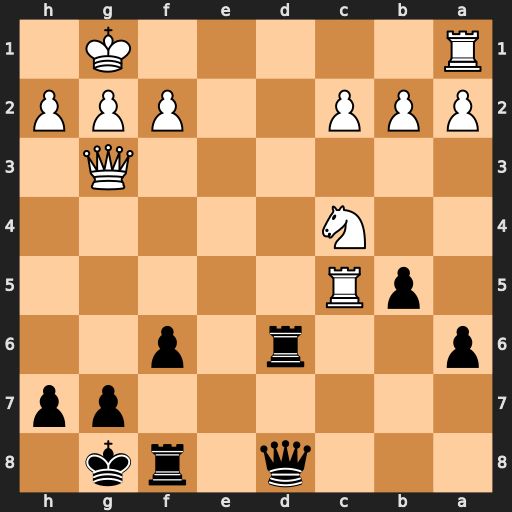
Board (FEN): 3q1rk1/6pp/p2r1p2/1pR5/2N5/6Q1/PPP2PPP/R5K1
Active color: b
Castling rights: -
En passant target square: -
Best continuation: Rd1+ Rxd1 Qxd1#